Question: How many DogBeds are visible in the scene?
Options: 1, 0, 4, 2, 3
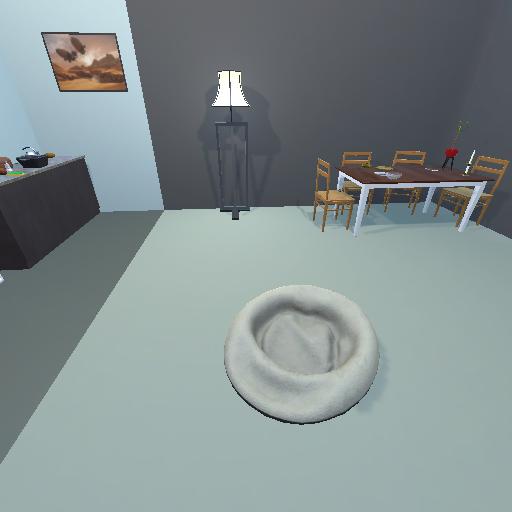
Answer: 1